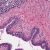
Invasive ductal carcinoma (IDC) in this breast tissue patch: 0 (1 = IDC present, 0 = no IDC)